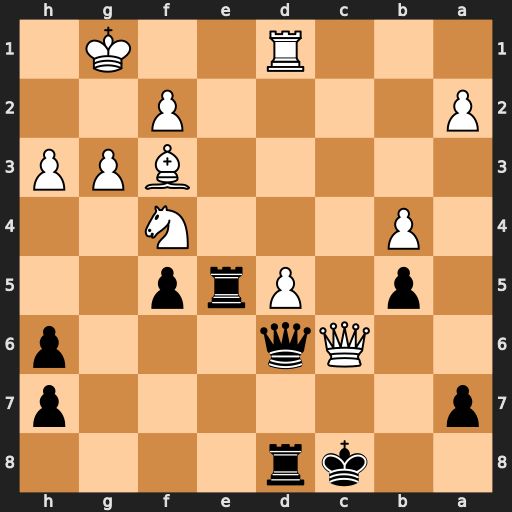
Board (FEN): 2kr4/p6p/2Qq3p/1p1Prp2/1P3N2/5BPP/P4P2/3R2K1
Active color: b
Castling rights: -
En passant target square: -
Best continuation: Qxc6 dxc6 Rxd1+ Bxd1 Re1+ Kg2 Rxd1